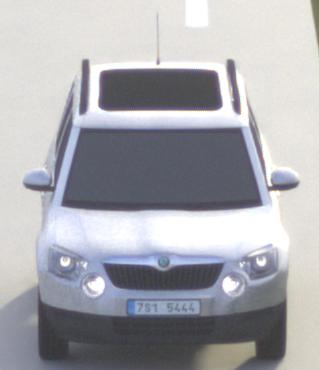
Make: Skoda
Model: Yeti 1.2 TSI
Detailed model: Yeti
Model produced from: 2009/11
Model produced until: 2011/10
Doors: 5
Color: white
Road condition: dry road
Daytime: morning or afternoon
Contrast: medium contrast